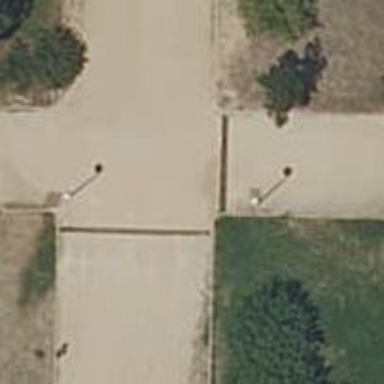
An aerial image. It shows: Footway made of paving stones.